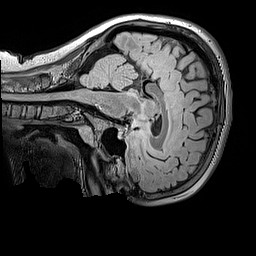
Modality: FLAIR
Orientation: sagittal
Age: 11
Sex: male
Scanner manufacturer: siemens
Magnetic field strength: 3 T
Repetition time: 5 s
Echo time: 0.388 s